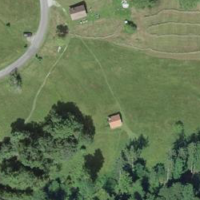
EUNIS habitat code: 44
Species observed at this site:
Succisa pratensis
Anacamptis morio